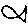
Label: fish